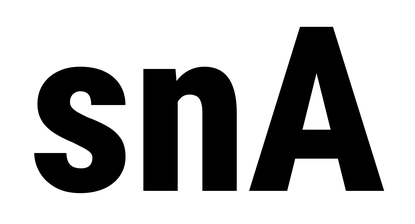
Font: Roboto_Condensed_ExtraBold